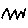
Label: zigzag